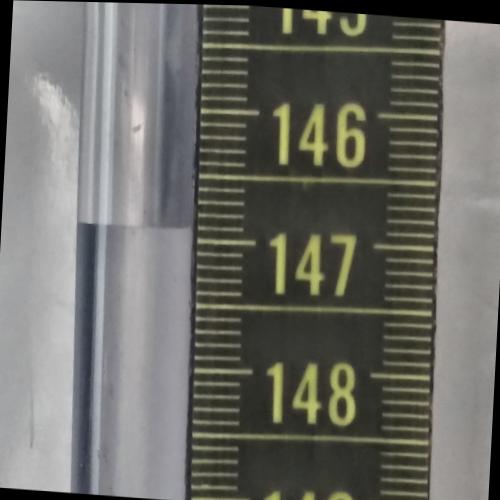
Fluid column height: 146.9 cm